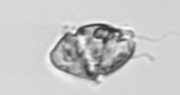
Label: Proterythropsis